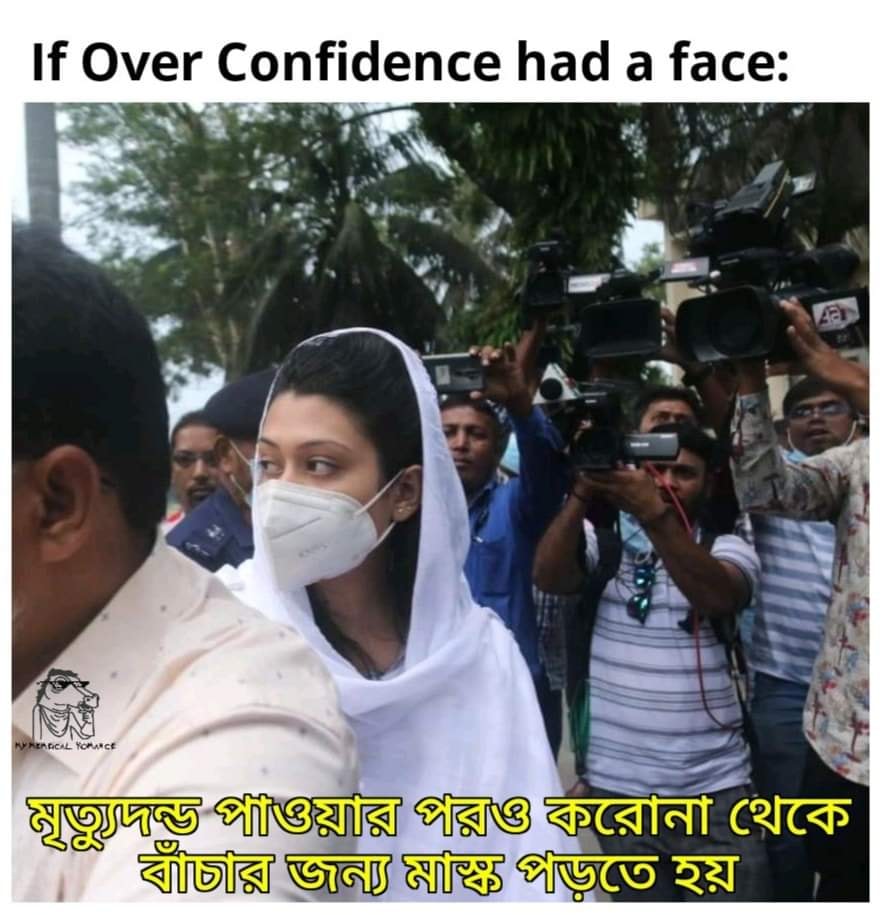
Text: If Over Confidence had a face:  মৃত্যুদন্ড পাওয়ার পরও করোনা থেকে বাচার জন্য মাস্ক পড়তে হয়
Label: Hate
Hate category: Personal Offence
Targeted group: Individual